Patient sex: F
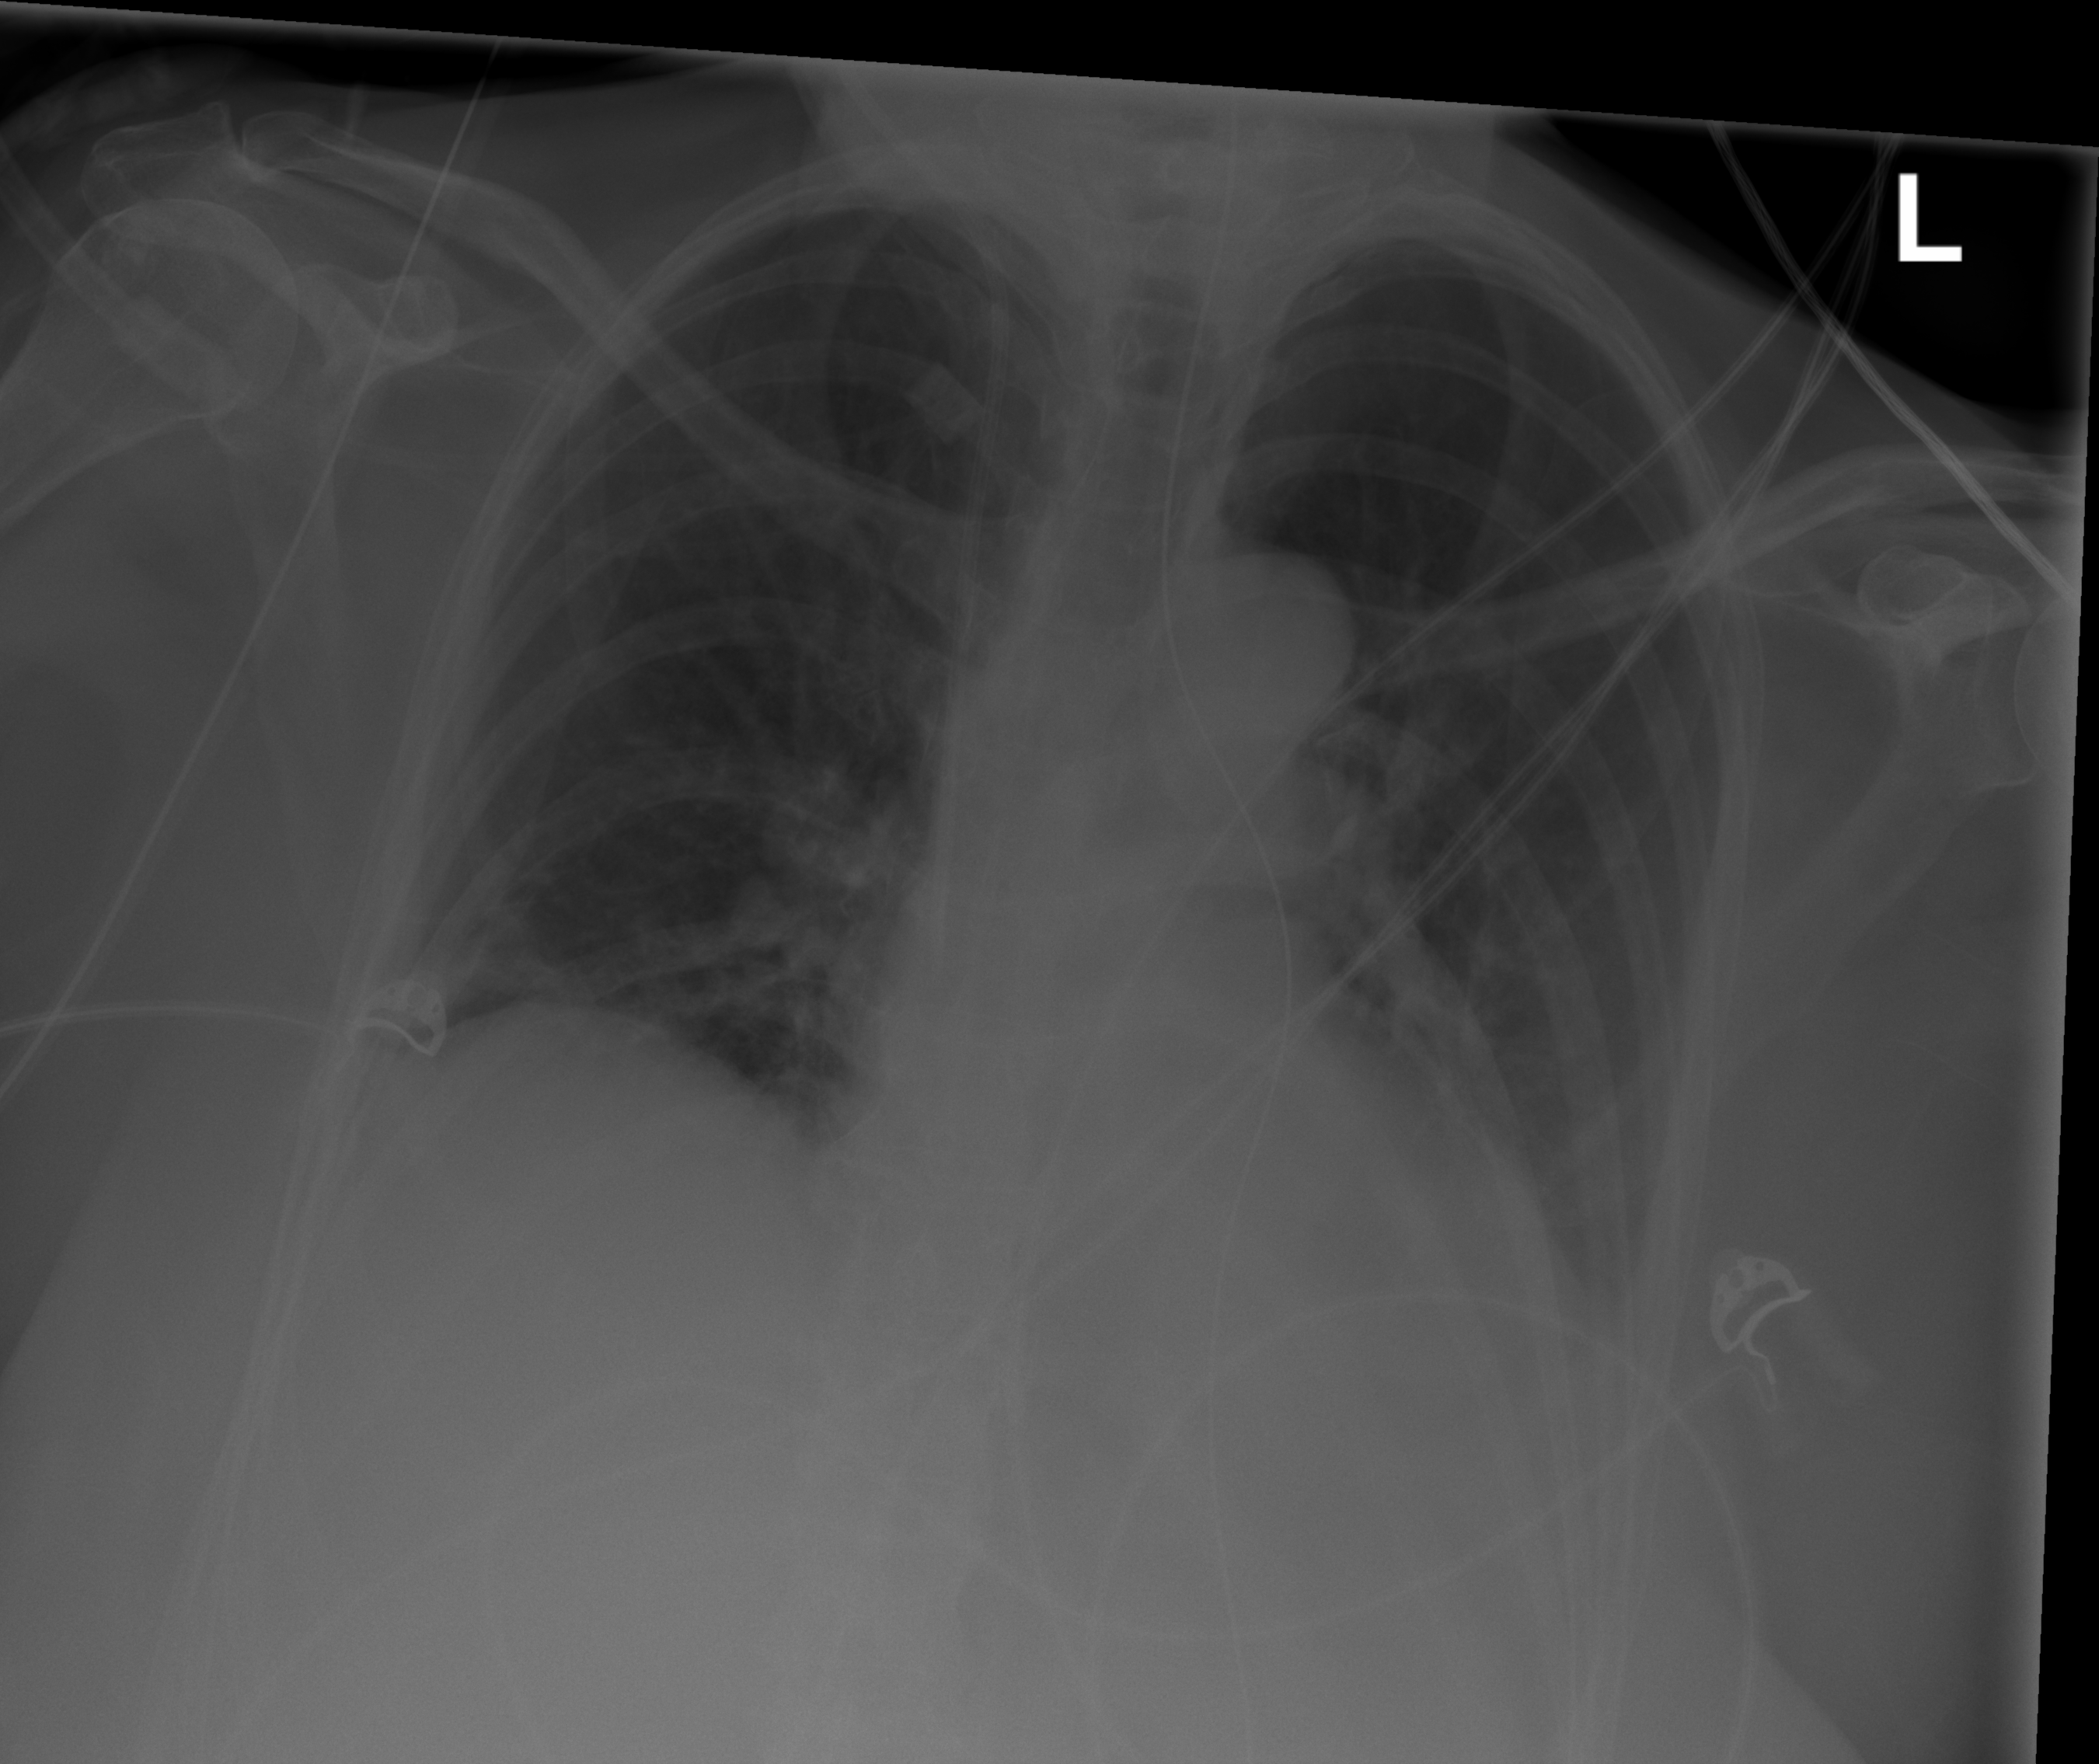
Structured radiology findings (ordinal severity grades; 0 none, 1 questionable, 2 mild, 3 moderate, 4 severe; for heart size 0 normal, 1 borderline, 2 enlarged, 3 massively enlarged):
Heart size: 1
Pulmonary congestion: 0
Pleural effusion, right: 0
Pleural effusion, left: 2
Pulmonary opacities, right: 0
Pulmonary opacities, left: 0
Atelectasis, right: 2
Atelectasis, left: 2